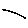
Label: line